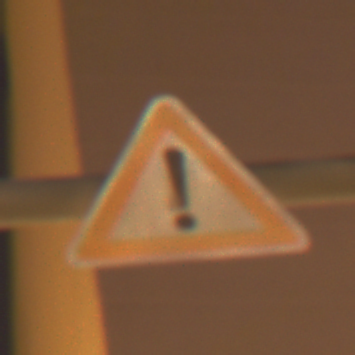
Verkehrszeichen: Gefahrenstelle
Umgebung: Outdoor, Urban
Tageszeit: Night
Wetter: Clear
Licht: Artificial
Jahreszeit: NotSpecified
Kontrast: HighContrast